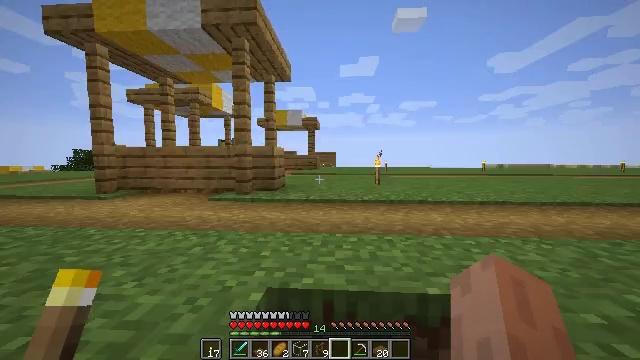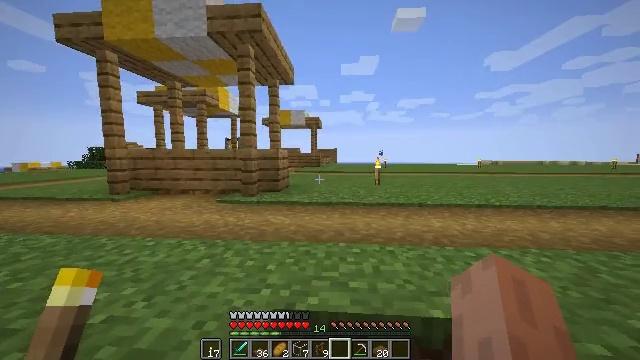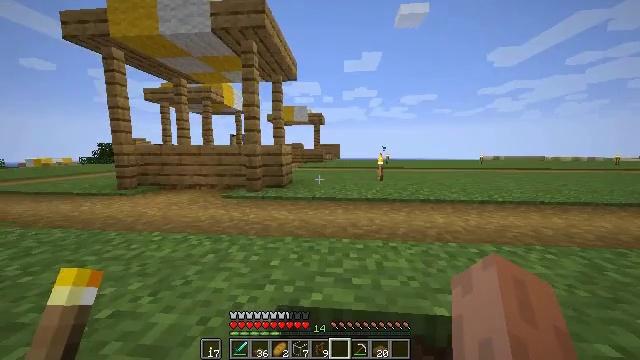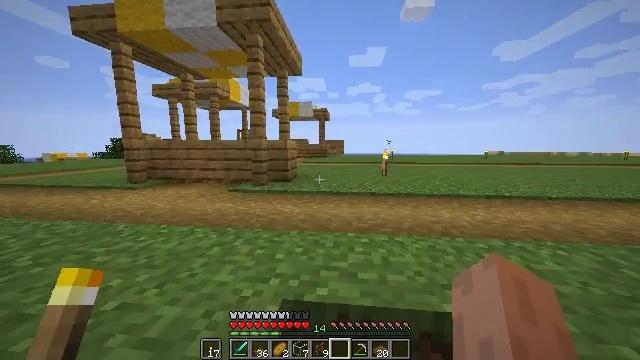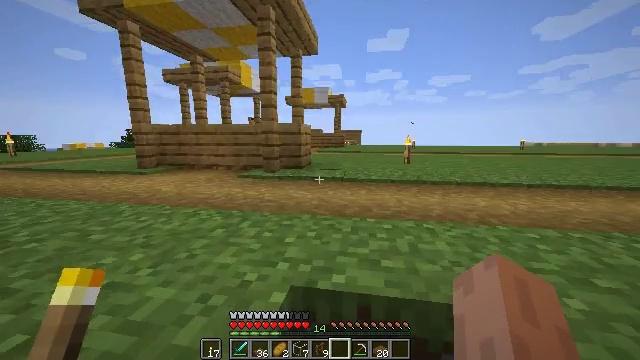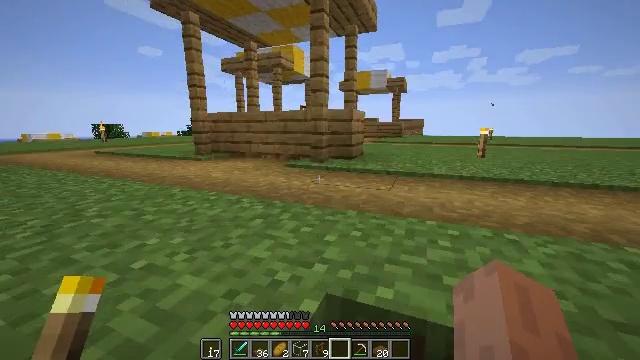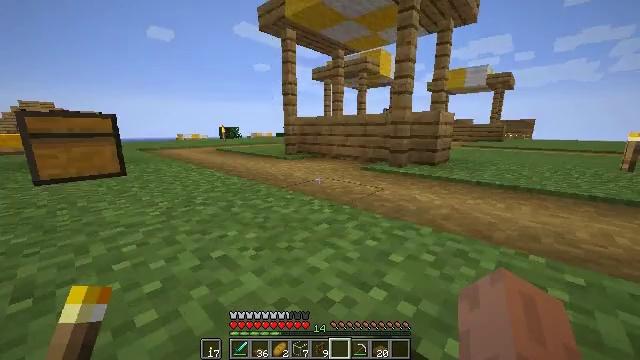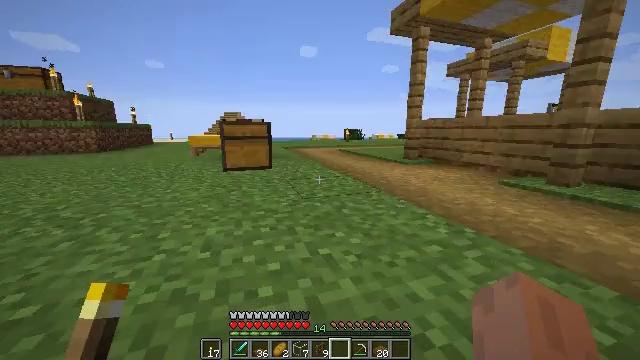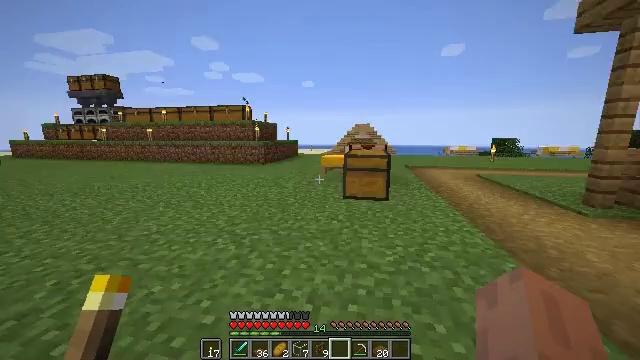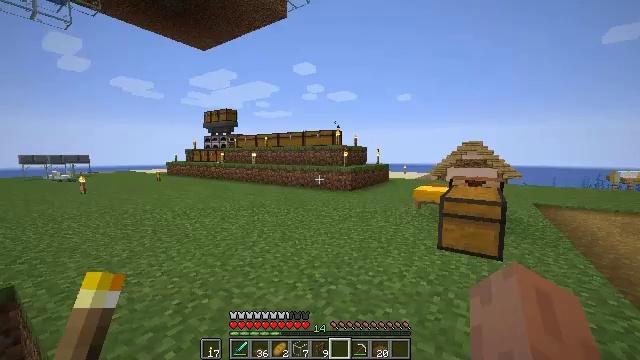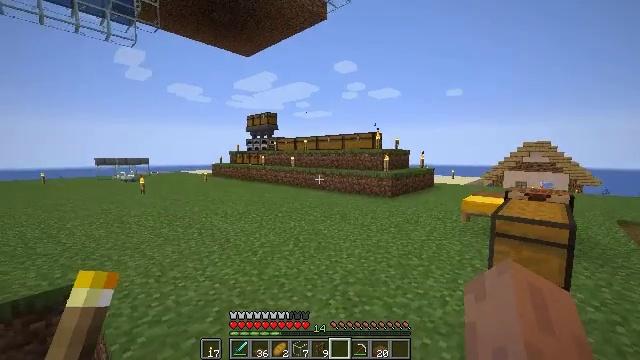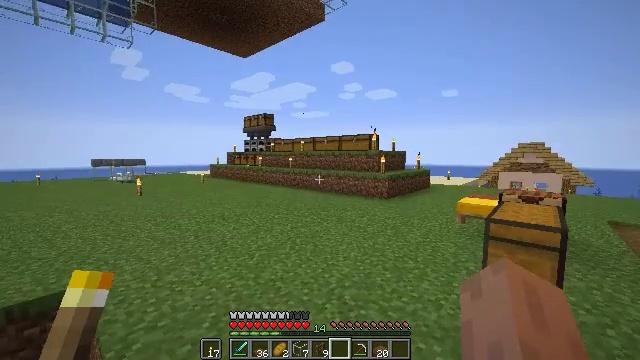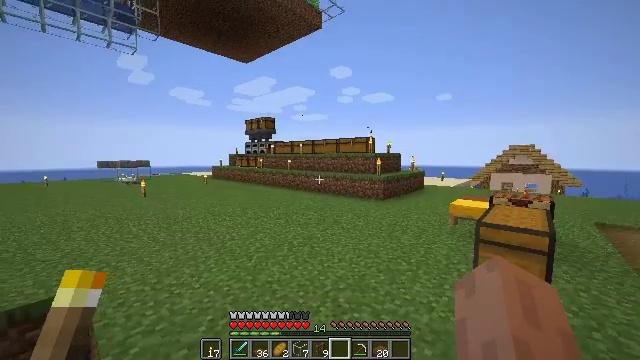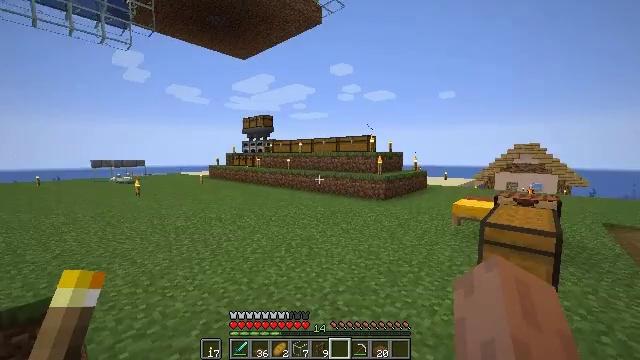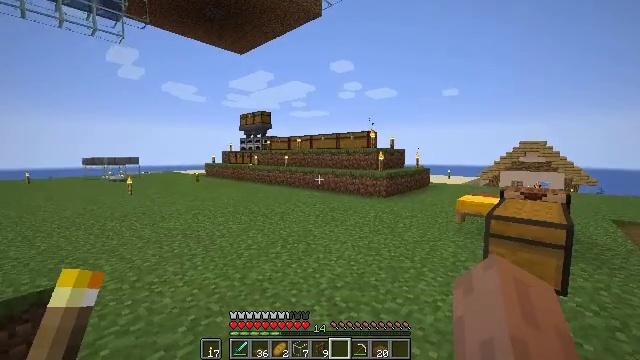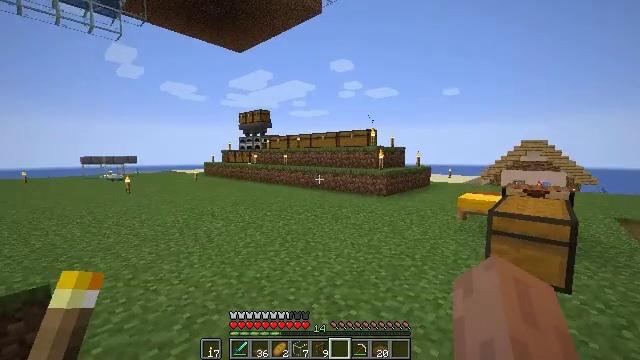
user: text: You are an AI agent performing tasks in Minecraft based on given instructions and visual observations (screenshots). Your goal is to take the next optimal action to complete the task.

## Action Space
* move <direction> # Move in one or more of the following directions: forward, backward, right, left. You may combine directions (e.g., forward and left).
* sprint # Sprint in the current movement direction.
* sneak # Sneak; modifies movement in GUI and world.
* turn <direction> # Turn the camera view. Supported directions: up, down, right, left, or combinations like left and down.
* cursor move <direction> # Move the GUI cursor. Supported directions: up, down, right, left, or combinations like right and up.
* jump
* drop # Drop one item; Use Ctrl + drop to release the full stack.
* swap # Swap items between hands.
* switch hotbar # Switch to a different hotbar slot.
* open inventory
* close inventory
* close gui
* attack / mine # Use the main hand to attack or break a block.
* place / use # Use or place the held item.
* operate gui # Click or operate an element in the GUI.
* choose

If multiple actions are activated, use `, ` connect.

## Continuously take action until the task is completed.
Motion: motion action
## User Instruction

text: Combine stone bricks in the crafting table to make stone brick stairs.
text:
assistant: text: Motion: move forward, turn down, jump
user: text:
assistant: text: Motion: move forward, turn down, jump
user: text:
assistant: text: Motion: move forward, turn left and down, jump
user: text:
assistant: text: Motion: move forward, turn left and down, jump
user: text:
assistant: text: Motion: move forward, sprint, turn left and down, jump
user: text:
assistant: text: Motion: move forward, sprint, turn left, jump
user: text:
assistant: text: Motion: move forward, sprint, turn left, jump
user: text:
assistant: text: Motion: move forward, sprint, turn left and up, jump
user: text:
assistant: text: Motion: move forward, turn left and up, jump
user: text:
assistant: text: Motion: move forward, turn left, jump
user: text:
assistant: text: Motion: move forward, jump
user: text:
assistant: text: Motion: move forward, jump
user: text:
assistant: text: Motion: move forward, jump
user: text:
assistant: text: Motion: move forward, jump
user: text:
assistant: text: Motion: move forward, sprint, jump
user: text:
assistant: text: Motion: move forward, sprint, jump
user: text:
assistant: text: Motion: move forward, sprint, turn left and up, jump
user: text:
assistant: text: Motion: move forward, sprint, turn left, jump
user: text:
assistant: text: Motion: move forward, sprint, jump
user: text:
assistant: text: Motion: move forward, jump
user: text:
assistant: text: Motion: move forward, jump
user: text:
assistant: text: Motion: move forward, jump
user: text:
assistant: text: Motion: move forward, jump
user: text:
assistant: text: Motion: move forward, jump
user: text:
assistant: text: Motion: move forward, jump
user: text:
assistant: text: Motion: move forward, jump
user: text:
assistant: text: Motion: move forward, jump
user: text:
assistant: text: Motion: move forward, sprint, jump
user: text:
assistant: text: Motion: move forward, sprint, jump
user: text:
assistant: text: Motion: move forward, sprint, jump